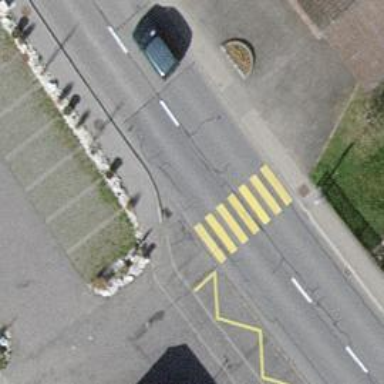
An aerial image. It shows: Uncontrolled zebra crossing on the road.